Field crop: maize
Growth stage: 1
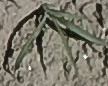
Species: sorghum